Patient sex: F
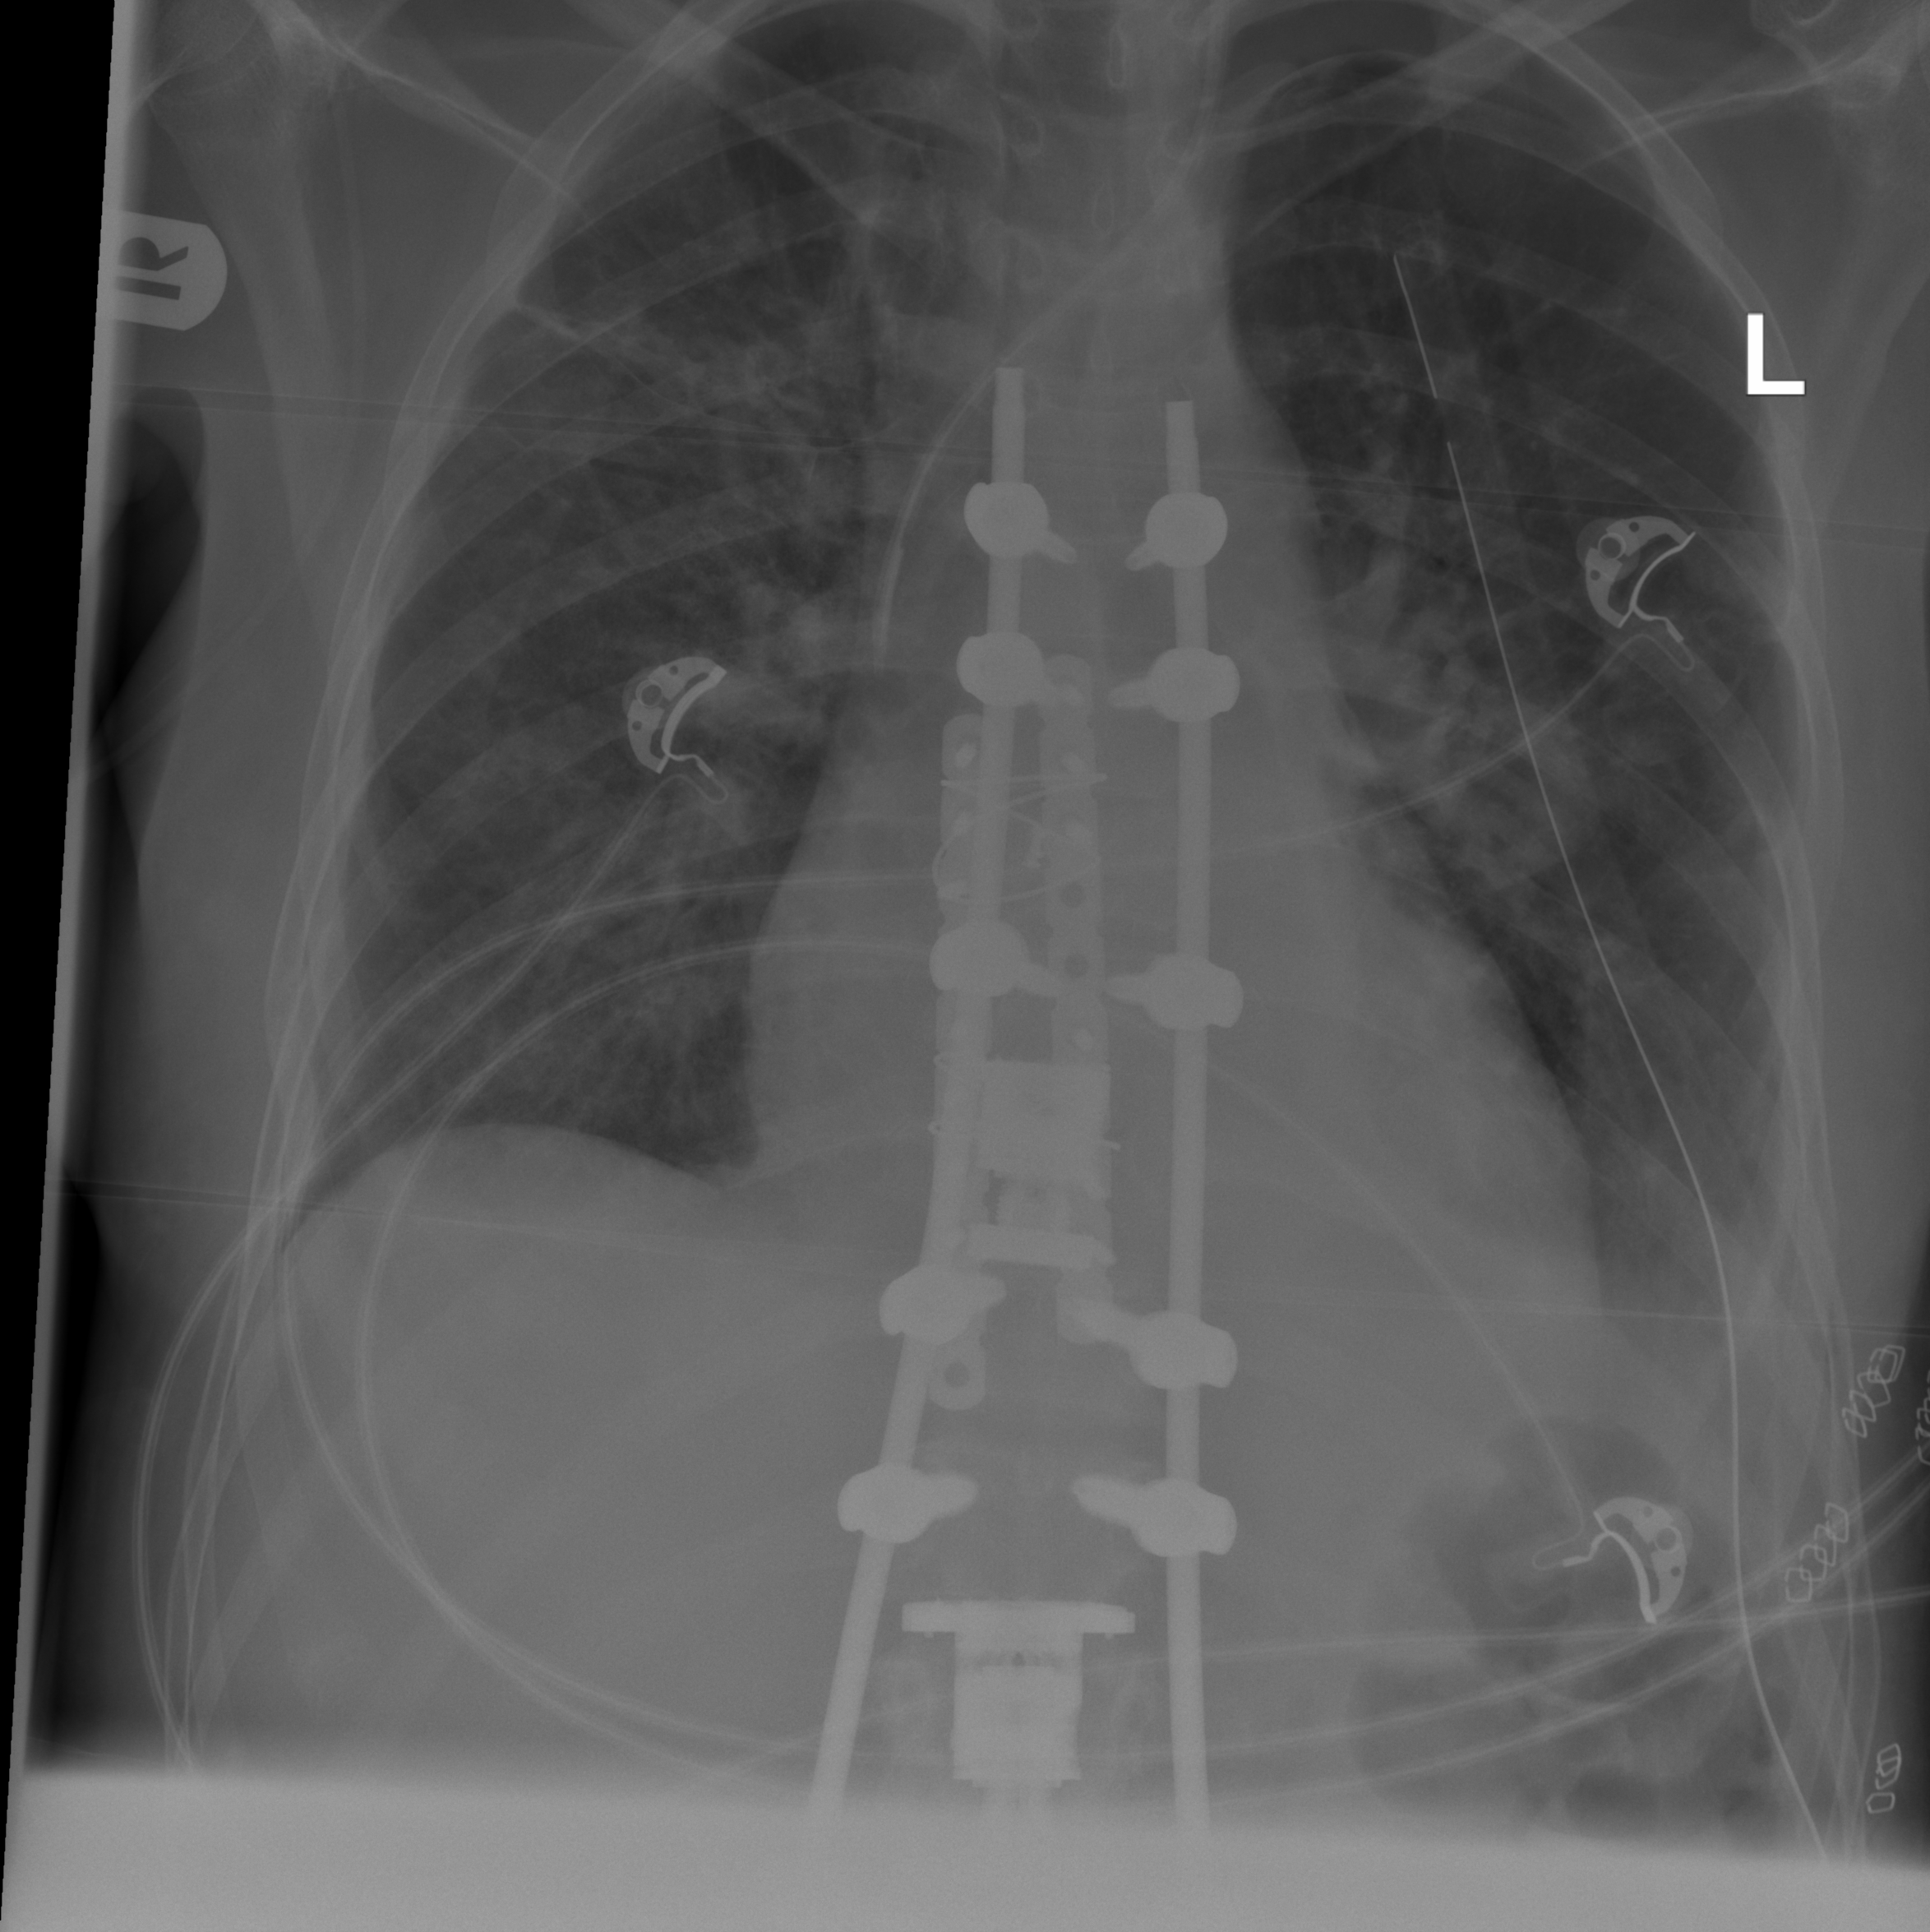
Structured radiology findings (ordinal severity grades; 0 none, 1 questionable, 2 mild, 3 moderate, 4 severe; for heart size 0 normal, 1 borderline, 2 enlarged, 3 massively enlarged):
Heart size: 0
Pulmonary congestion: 2
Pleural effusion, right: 0
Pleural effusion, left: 2
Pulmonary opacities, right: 2
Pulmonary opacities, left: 0
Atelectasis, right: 2
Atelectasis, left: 2